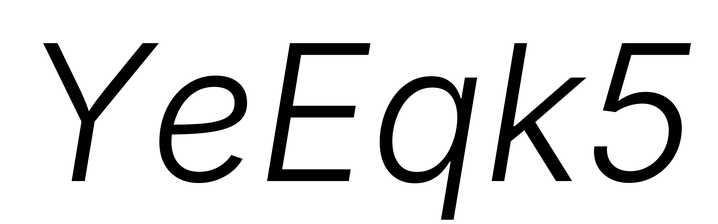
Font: Inter-Italic_Light_Italic